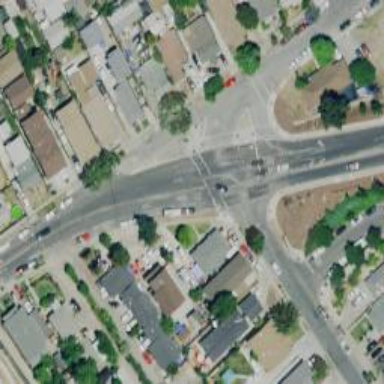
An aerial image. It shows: Footway that serves as traffic island.